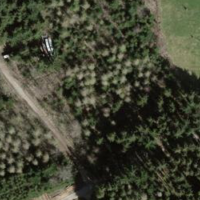
EUNIS habitat code: 44
Species observed at this site:
Campanula trachelium